Question: I was going through the design guidelines of android L and found a very intuitive way of showing errors. Now I have started to implement it in my application but haven't found any help on the web.

I have tried to search about the implementation of this kind of pattern, but found a library like croutons.
Is there any existing controls in android L for showing the error given in above image or we have implement our own?
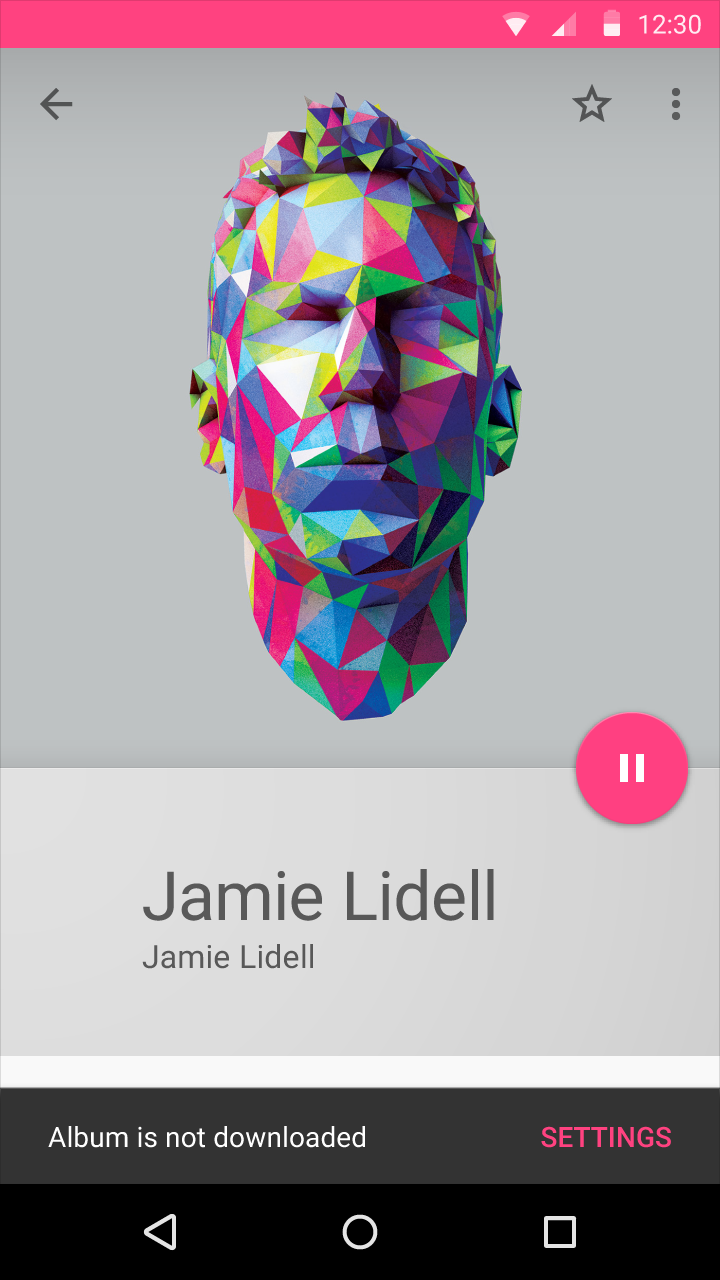
Answer: Google has released that contains SnackBar support.
To implement SnackBar use the below given snippet
'''
Snackbar
.make(parentLayout, R.string.snackbar_text, Snackbar.LENGTH_LONG)
.setAction(R.string.snackbar_action, myOnClickListener)
.show(); // Don't forget to show!
'''